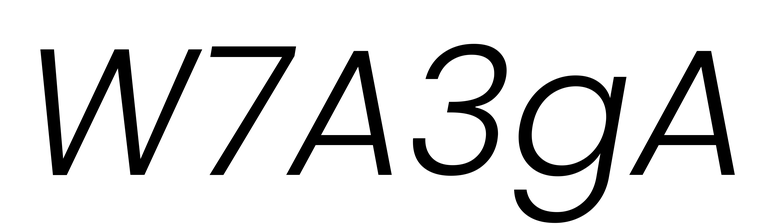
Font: Poppins-LightItalic